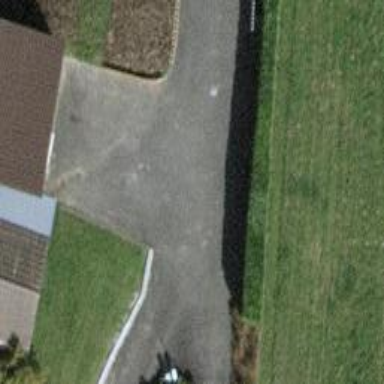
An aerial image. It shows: Driveway leading to service road.